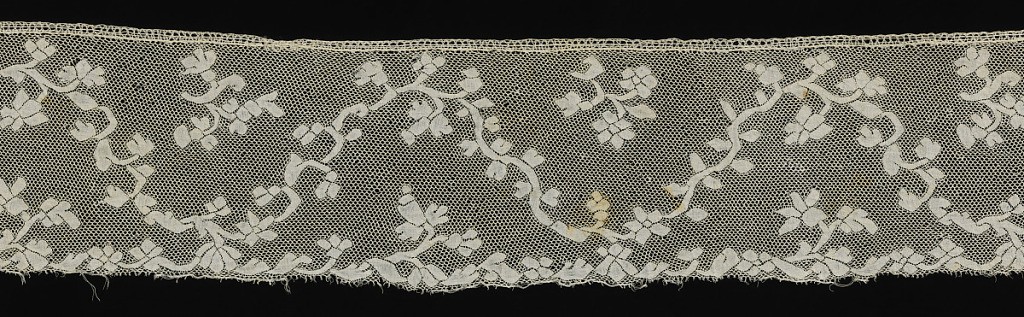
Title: Edge
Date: mid-18th century
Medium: linen Technique: bobbin lace (Valenciennes ground)
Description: Border showing freely spaced floral garlands forming continuous intertwining serpentine.